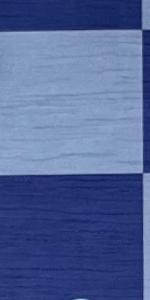
Label: Empty